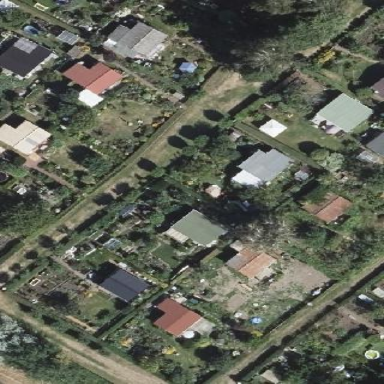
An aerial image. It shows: Plot in the allotments.